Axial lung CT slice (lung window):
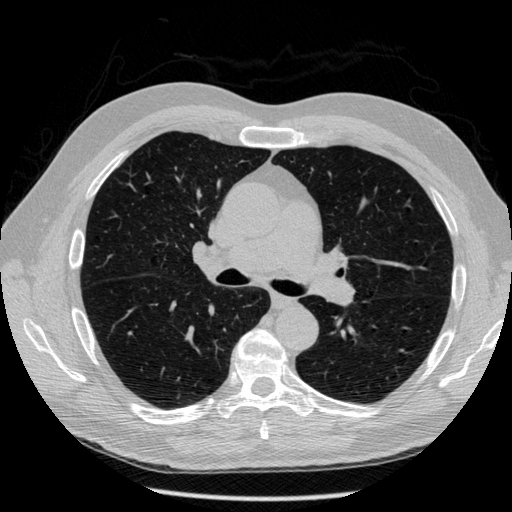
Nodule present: no